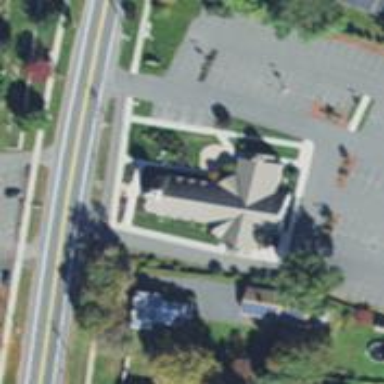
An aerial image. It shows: Place of worship.